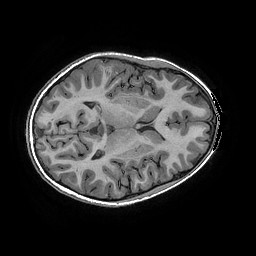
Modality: T1w
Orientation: axial
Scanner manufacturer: ge
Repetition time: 0.008096 s
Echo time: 0.00318 s